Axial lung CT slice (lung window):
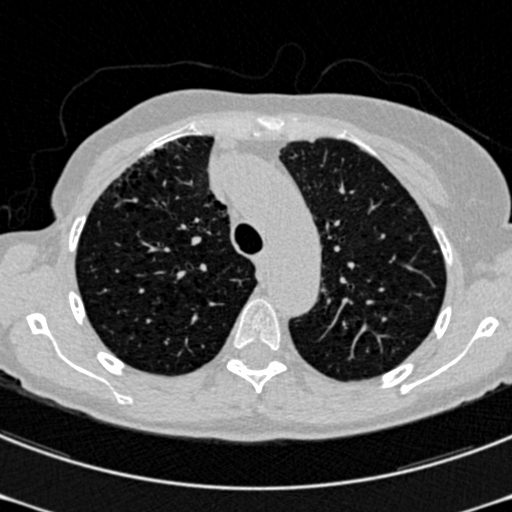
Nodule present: no